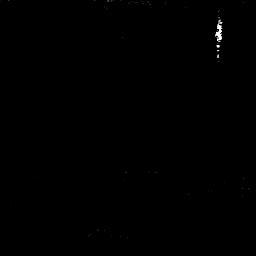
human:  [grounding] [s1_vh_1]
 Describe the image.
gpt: In the satellite image, there is  <ref>1 medium ship </ref> <box>[[82, 6, 87, 23, 0]]</box> located at top right.